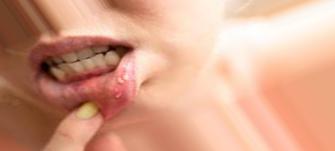
Condition: Mouth Ulcer